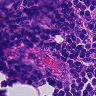
Metastatic tissue present: no